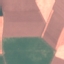
Land use / land cover: AnnualCrop